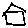
Label: house